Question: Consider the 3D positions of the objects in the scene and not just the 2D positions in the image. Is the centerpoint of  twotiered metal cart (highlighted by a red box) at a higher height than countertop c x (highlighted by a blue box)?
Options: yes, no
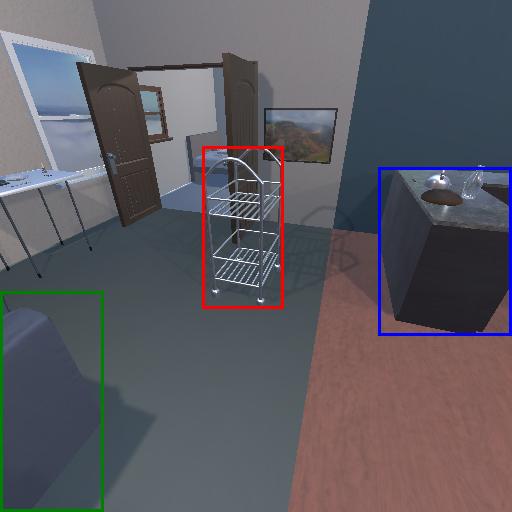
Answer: yes